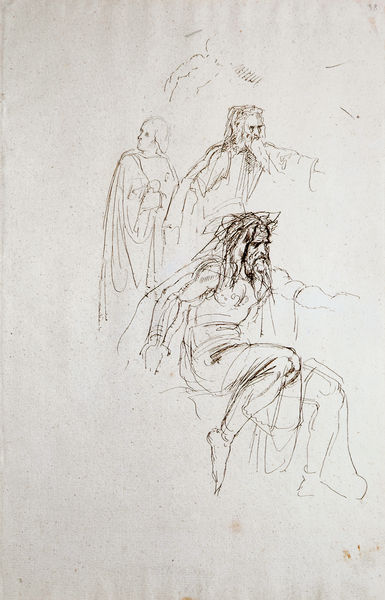
Titel: Figurenstudien zum >Sängerkrieg auf der Wartburg<
Künstler: Moritz von Schwind
Standort: Schweinfurt
Institution: Museum Georg Schäfer
Schlagwörter: akt, feder, fuß, gott, himmel, körper, mann, nackt, umhang, weiß, menschen, sitzen, bewegung, brust, frau, geste, grau, haar, kleider, männer, schwarz, skizze, zeichnung, blick, tuch, wolke, alt, bart, alte, arm, stehen, tod, tot, portrait, schauen, gewand, haare, mantel, sitzend, stoff, drei, personen, blatt, gebeugt, krone, beine, schnell, bein, füße, papier, sitz, studie, grafik, linien, figuren, muskeln, ernst, knie, striche, eindruck, muskulös, tusche, linie, kohle, plastisch, schwarzweiß, dynamik, bleistift, scherpe, entwurf, kranz, stift, tinte, rom, studien, ausstrecken, gestus, hellgrau, christus, jesus, kreuzigung, angewinkelt, muskel, toga, leicht, jünger, schemen, rosenkranz, sitzender, dornenkrone, antikisch, christi, graphit, da vinci, christ, flüchtig, umdrehen, apostel, passion, weltenrichter, nordalpin, woke, hohepriester, linnien, phasen, unkoloriert, nart, göaube, sornenkranz, verfolgt5